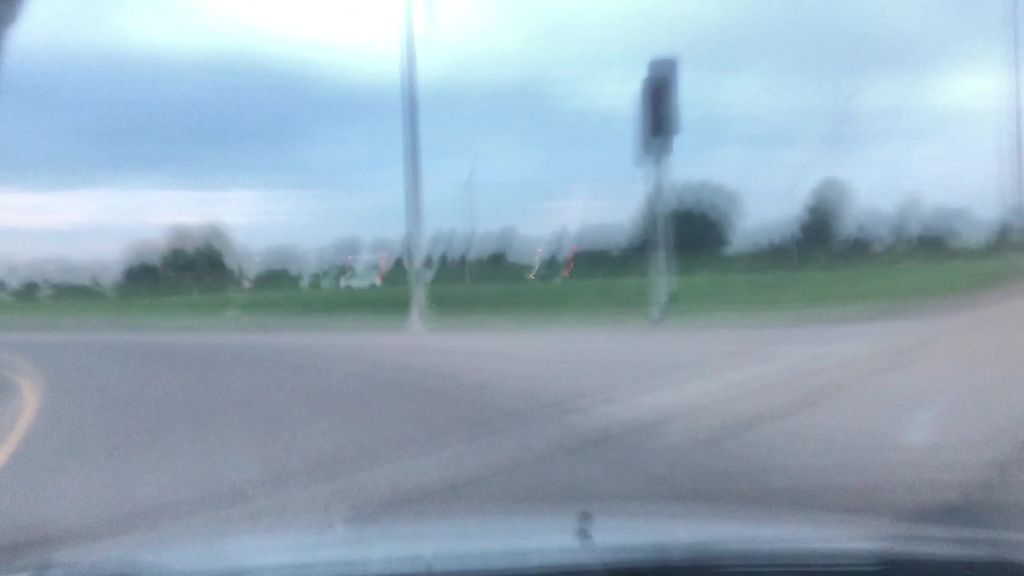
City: edmonton